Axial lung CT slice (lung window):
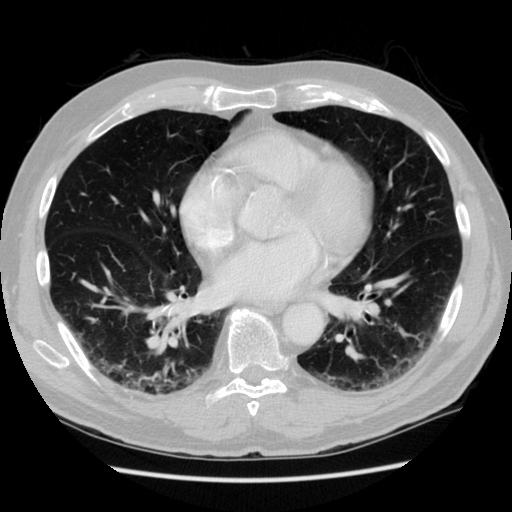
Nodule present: no